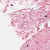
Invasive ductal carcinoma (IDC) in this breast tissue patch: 0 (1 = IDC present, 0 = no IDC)